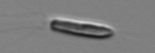
Label: Chrysochromulina